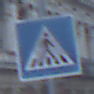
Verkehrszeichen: FussgaengerueberwegLinks
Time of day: Dawn
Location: Outdoor (Urban)
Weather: Clear
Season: NotSpecified
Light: Natural